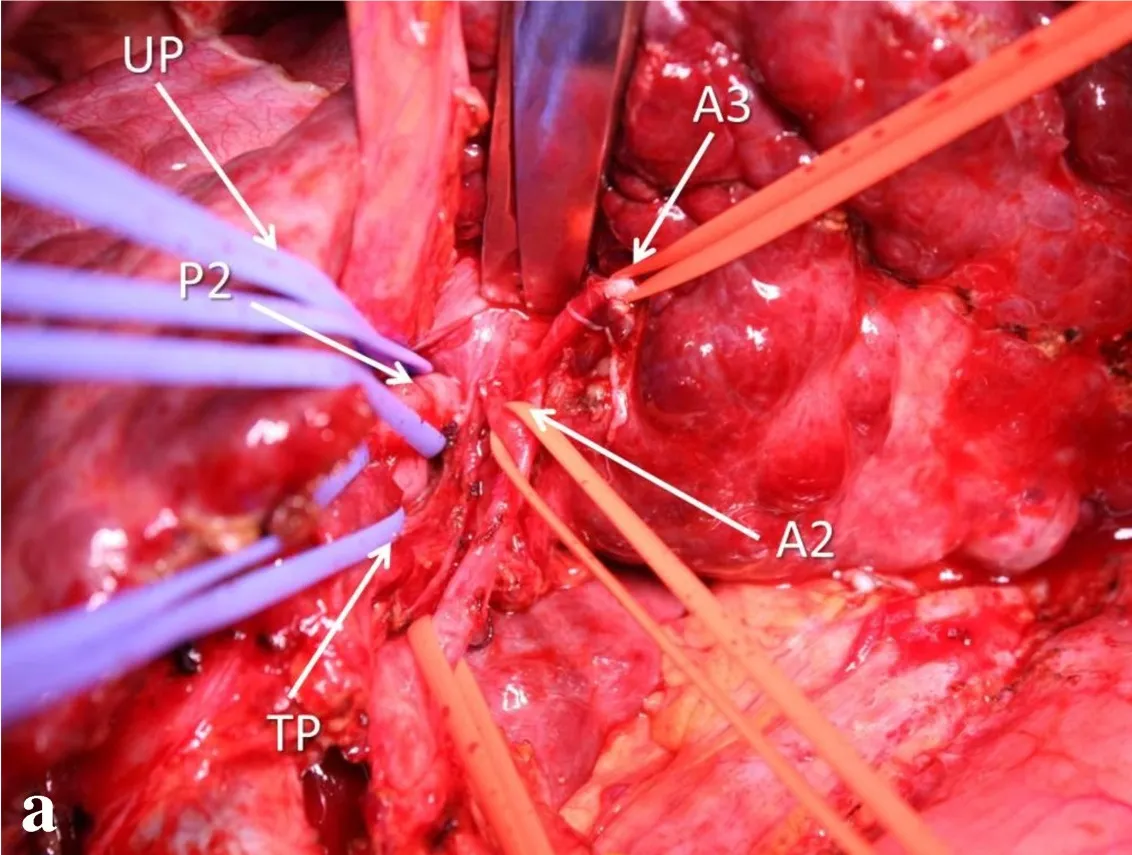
Left hepatic arteries of segment 2 (A2) and 3 (A3), umbilical and transverse portions (UP and TP) of the left portal vein, and portal branch of segment 2 (P2) were encircled (a).
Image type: medical_photograph (other_medical_photograph)